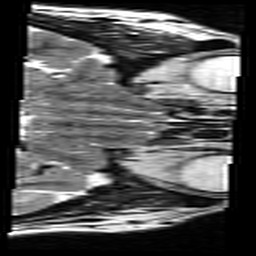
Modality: T2w
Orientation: axial
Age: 34
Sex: female
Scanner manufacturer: siemens
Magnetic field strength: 3 T
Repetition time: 8 s
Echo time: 0.085 s